Field crop: maize
Growth stage: 2
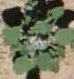
Species: chenopodium